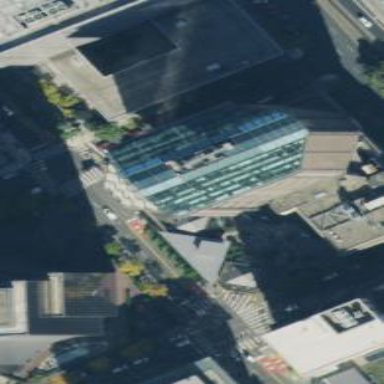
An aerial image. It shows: Building with glass round roof.